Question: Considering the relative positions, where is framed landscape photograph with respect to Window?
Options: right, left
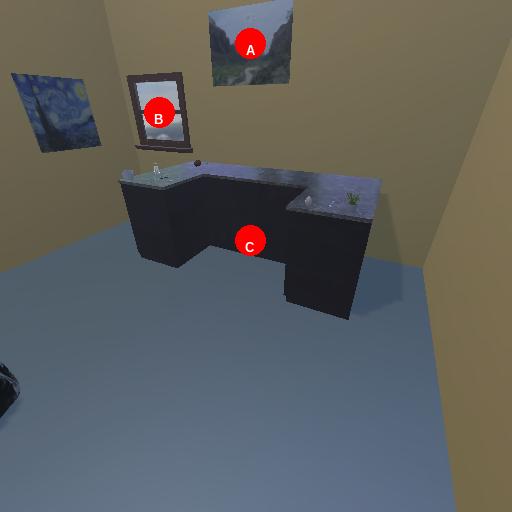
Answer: right